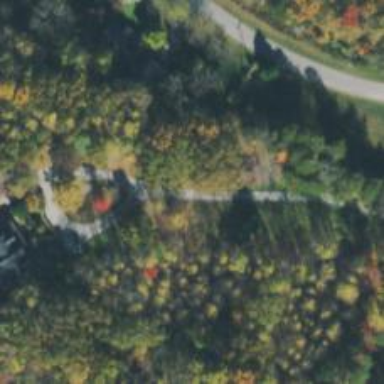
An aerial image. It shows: Driveway leading to service road.